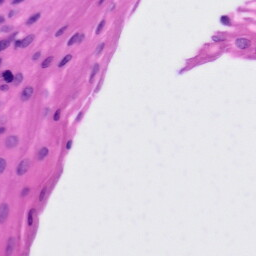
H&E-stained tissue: Tonsil